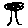
Label: tree